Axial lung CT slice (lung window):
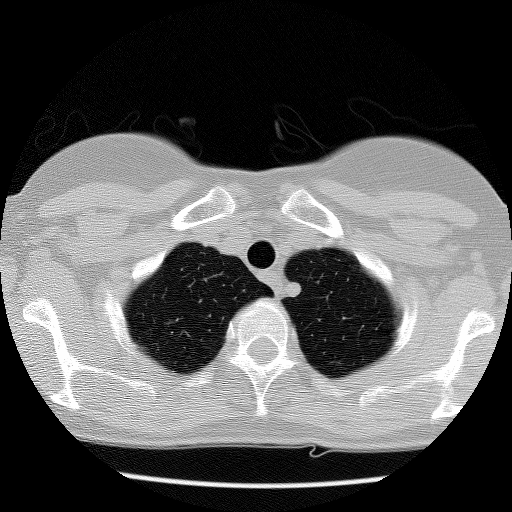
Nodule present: no